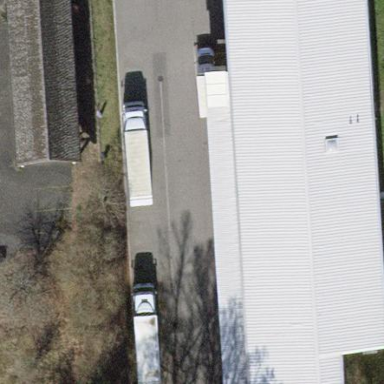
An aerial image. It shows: Warehouse.